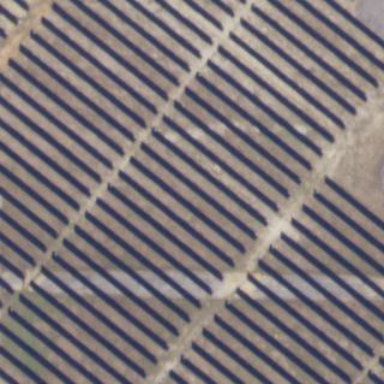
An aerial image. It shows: Solar power generator using photovoltaic panels.